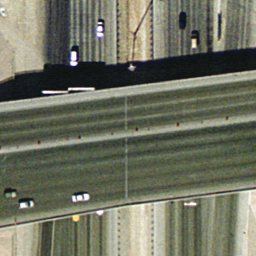
Label: overpass